Question: This is my own version of karel the Robot. The Janitor Robot that can only run un eclipse. My problem is when I open and i click run in a first time the robot moves according to the codes. but when i tried to edit the codes while the window is open, when i click the run button again it did not moves and need to close again.
This is my source code in the run method:
I have a janibot class that is implemented by a runnable and then. and i create its instance dynamically by this code.
'''
Object tempJanibot = Class.forName(className).newInstance();
janibot = (Janibot) tempJanibot;
janibot.run()
'''
where classname is the subclass of Janibot that is takingTurns in the screenshots.
It successfully created the instance of takingTurns class.
But I thought when i edit the code while the program is running and I click the run method the takingTurns class must be updated also but unfortunately it will not update and so I need to close again and click the run button.

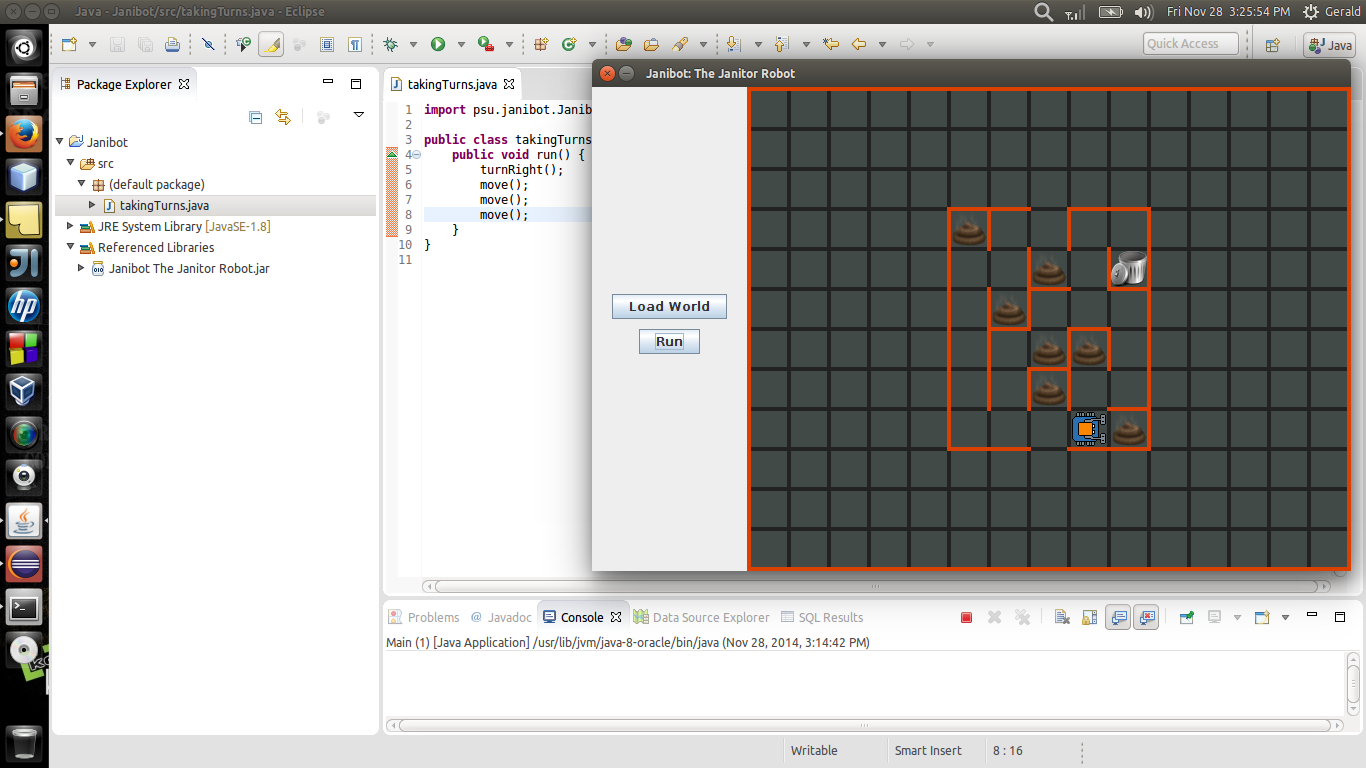
Answer: What you are looking for is hot loading of the Java class. The default mechanism in Java is to load the class once in 'classloader' reference and re-use it when required. So while Java application is running and if the class is recompiled, it will not pick up the new definition. If you wish to achieve similar functionality, you can look for solutions like <URL>.